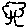
Label: tree